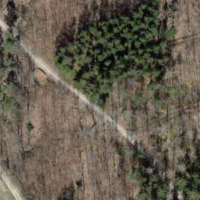
EUNIS habitat code: 41
Species observed at this site:
Lacerta agilis